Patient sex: F
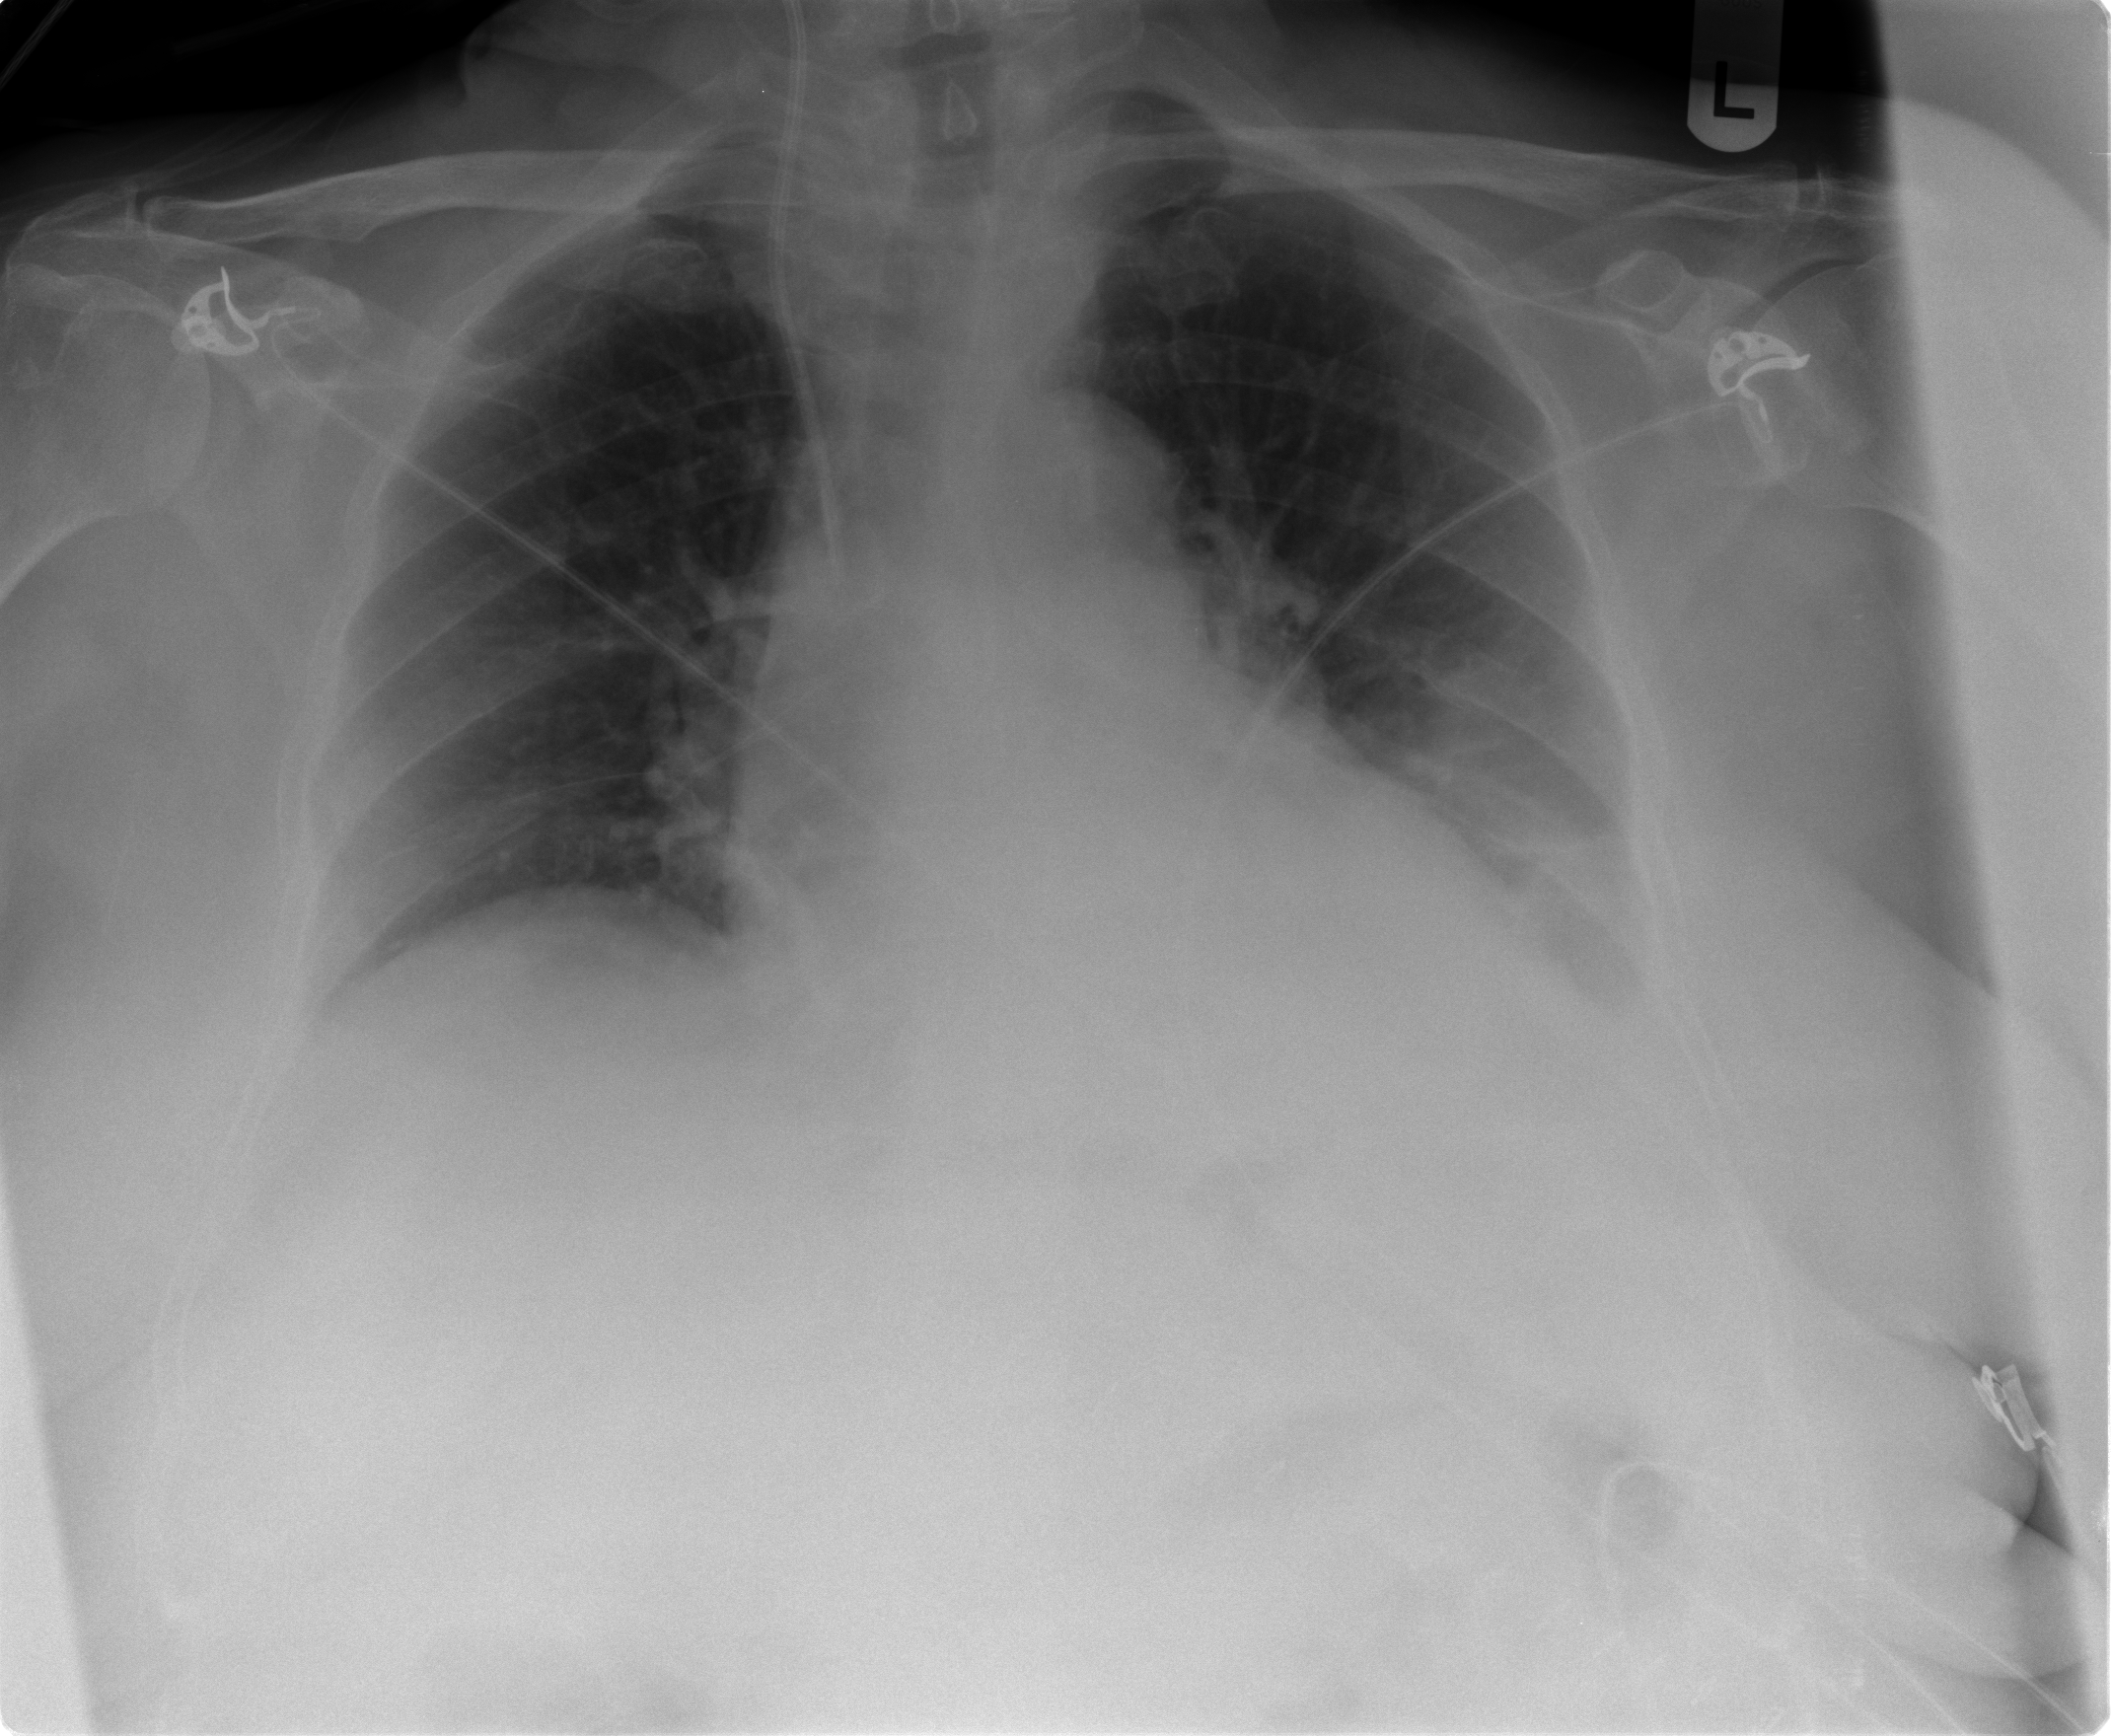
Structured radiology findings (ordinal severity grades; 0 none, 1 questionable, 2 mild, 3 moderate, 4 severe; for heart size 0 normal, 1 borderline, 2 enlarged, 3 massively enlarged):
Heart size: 2
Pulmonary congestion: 2
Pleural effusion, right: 0
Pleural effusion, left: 2
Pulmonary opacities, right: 0
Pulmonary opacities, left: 0
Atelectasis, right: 2
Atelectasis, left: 2